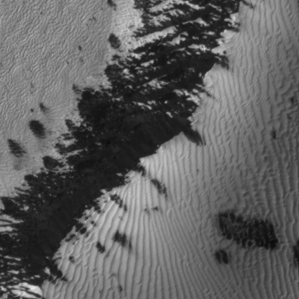
Label: frost